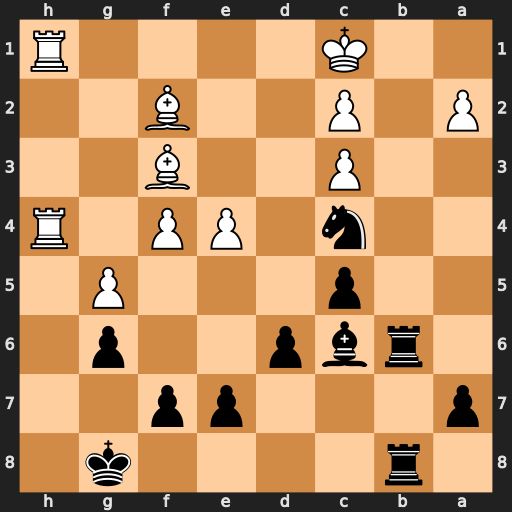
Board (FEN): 1r4k1/p3pp2/1rbp2p1/2p3P1/2n1PP1R/2P2B2/P1P2B2/2K4R
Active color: b
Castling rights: -
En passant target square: -
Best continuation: Rb1#